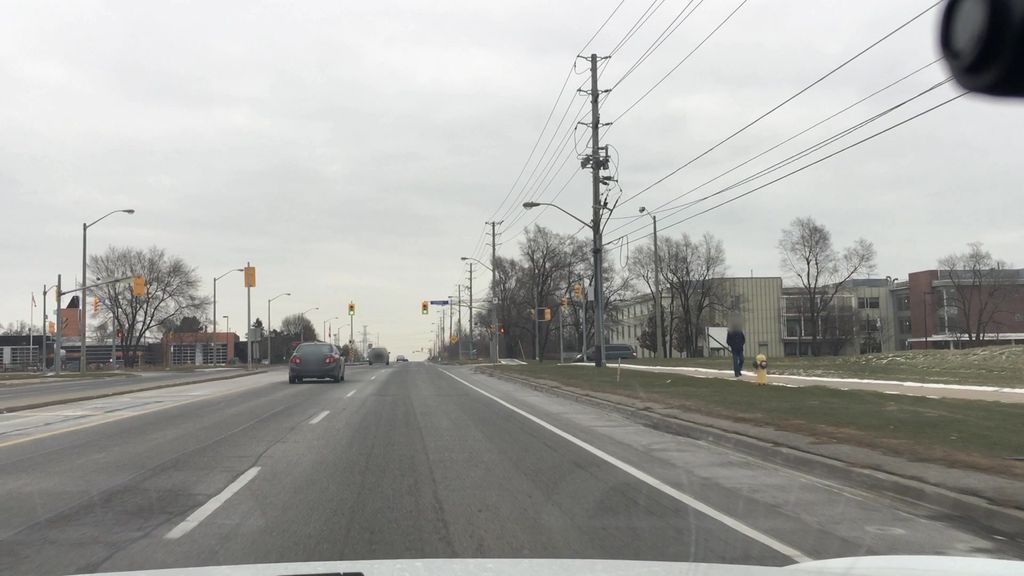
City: toronto